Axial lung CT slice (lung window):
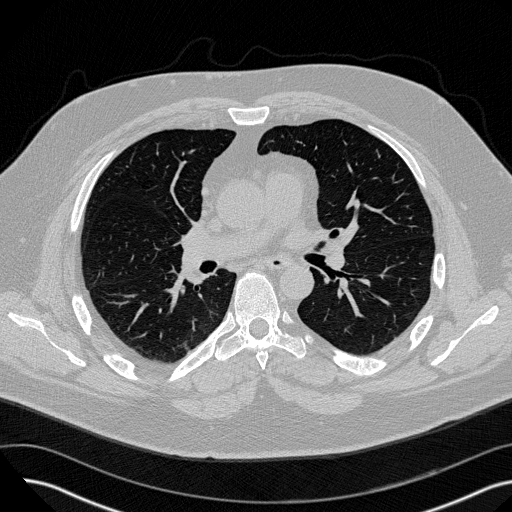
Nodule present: no